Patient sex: F
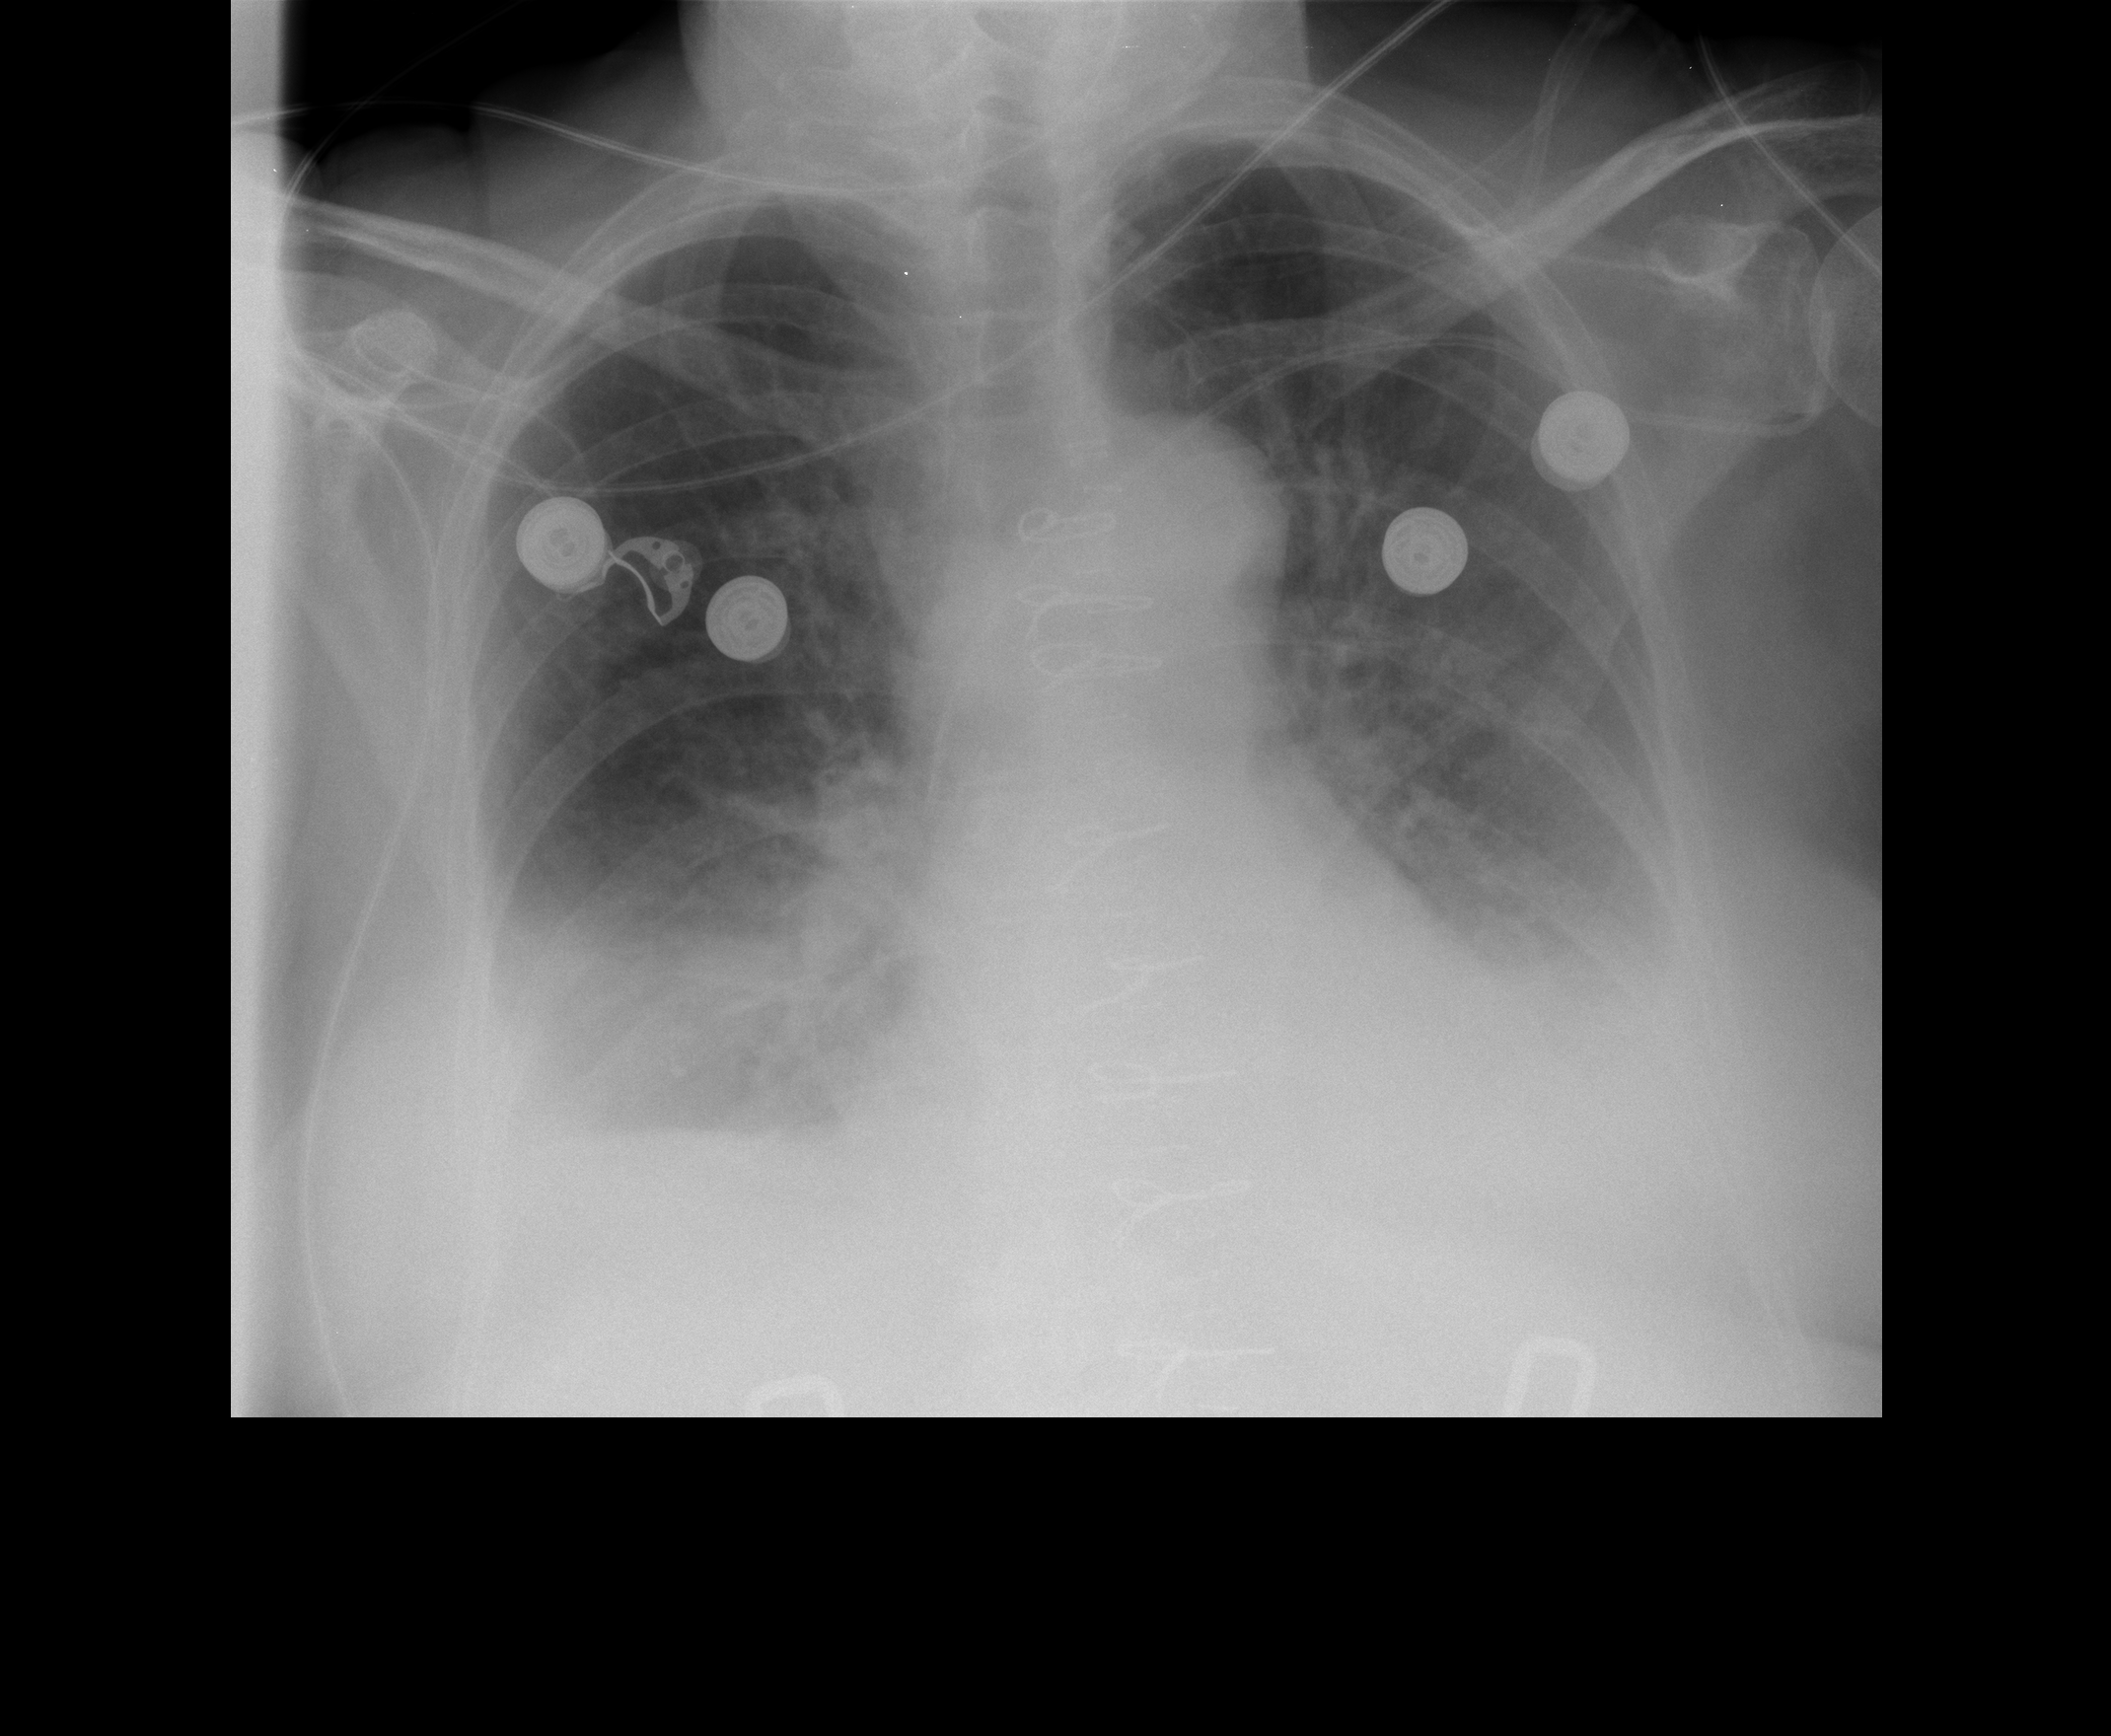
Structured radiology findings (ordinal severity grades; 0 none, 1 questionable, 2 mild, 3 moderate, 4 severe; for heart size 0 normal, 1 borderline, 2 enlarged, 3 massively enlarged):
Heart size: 0
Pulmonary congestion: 0
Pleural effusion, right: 2
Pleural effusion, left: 2
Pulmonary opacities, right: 0
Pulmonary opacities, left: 0
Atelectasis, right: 2
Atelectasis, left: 2